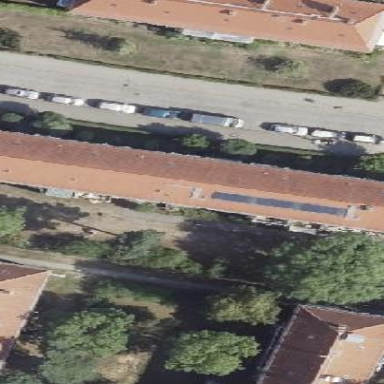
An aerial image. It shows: Hipped roof on apartment building.